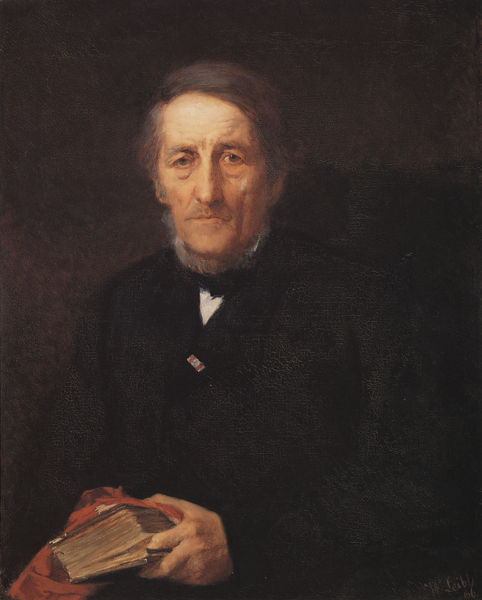
Titel: Des Künstlers Vater, Domkapellmeister Karl Leibl
Künstler: Wilhelm Maria Hubertus Leibl
Standort: Köln
Institution: Wallraf-Richartz-Museum
Schlagwörter: blätter, dunkel, gemälde, hand, kopf, mann, schatten, weiß, sitzen, braun, finger, grau, haar, hell, hintergrund, licht, mund, nase, ohr, profil, schwarz, stirn, stuhl, ölbild, blick, rot, tuch, malerei, rock, schleife, alt, anzug, bart, hemd, jacke, wand, augen, bibel, falten, gesicht, halten, kleidung, kragen, lang, trauer, vollbart, bildnis, herr, hände, portrait, porträt, signatur, öl, haare, mantel, realismus, klassizismus, frontal, ohren, scheitel, wangen, sitz, naturalismus, zeigefinger, krawatte, ernst, seitenscheitel, menzel, knöchel, fliege, tränensäcke, masche, griff, spange, buch, bürger, orden, proträt, älter, einband, lesezeichen, seiten, pfarrer, schlips, leibl, pastor, priester, schwaru, leser, gelehrter, klassik, sorge, antiquar, anzung, anstecker, kacke, träne, portrt, ergraut, quäker, schnmallippig, schlupflider, b, reveer, msche, porträt  bildnis, reveere, reveree, haarigbart